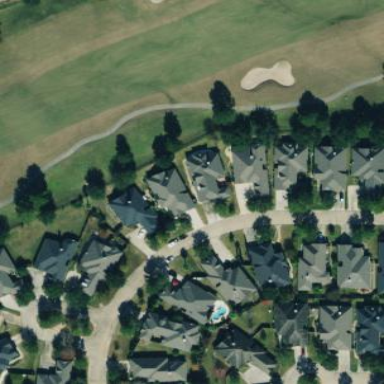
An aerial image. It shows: Grassy area designated as golf fairway.